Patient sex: M
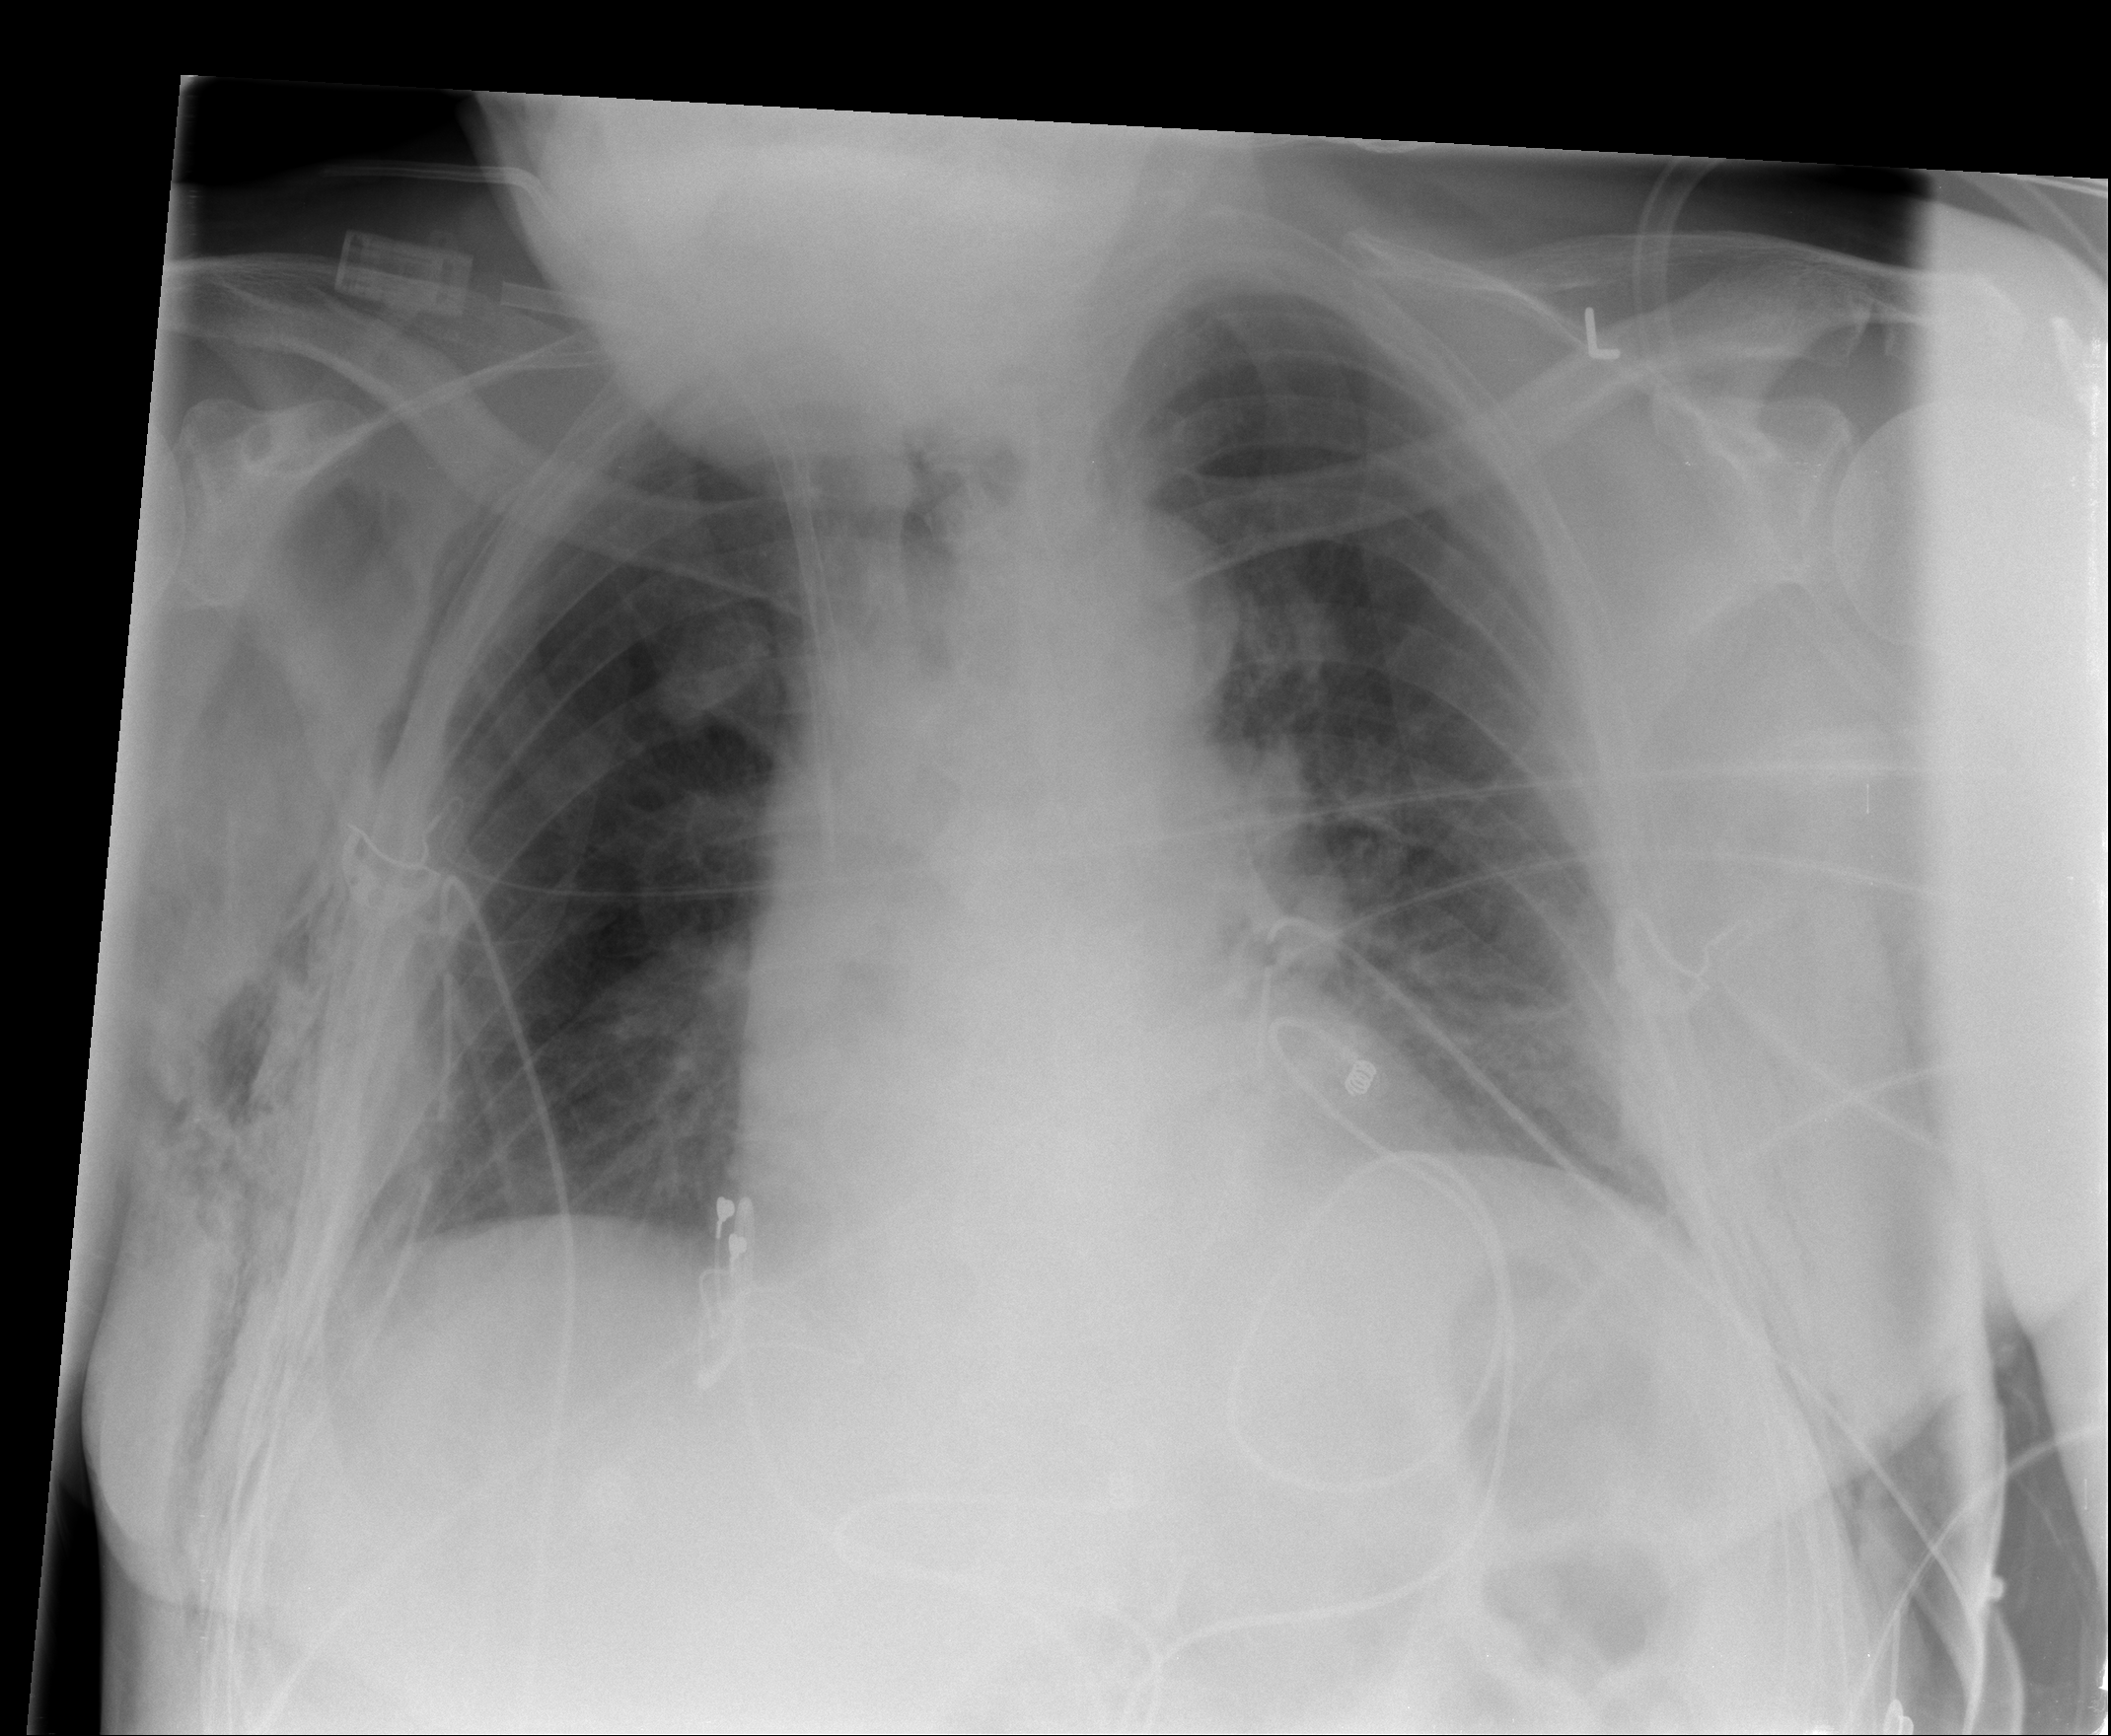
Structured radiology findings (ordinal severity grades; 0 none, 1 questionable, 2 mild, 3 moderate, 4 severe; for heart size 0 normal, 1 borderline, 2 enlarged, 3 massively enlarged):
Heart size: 1
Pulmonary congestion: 0
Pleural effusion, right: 1
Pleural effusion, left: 2
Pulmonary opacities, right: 0
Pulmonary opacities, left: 0
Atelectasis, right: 2
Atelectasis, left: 2